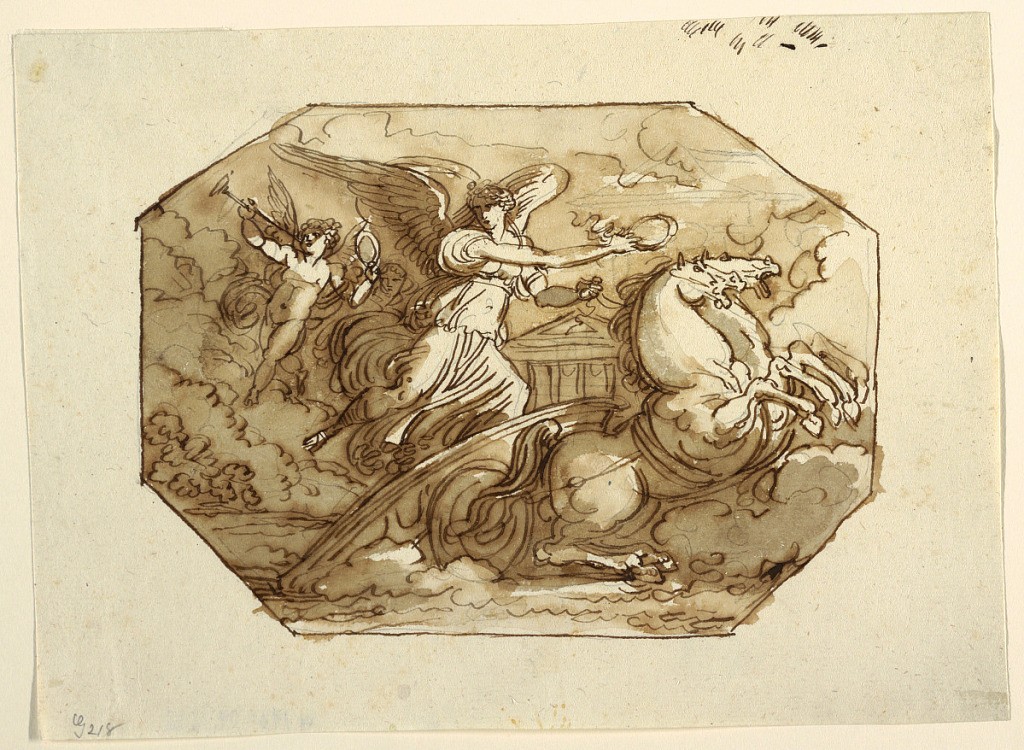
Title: Fame or Victory in a Chariot, Sala di Nike, Palazzo Naldi, Faenza
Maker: Felice Giani, Italian, 1758–1823
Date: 1803
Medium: Pen and brown ink, brush and brown wash over black chalk on laid paper
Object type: Drawing
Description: Figure riding over clouds in chariot drawn by two horses, followed by two flying putti, one with trumpet and wreath. Temple front shown in central distance.